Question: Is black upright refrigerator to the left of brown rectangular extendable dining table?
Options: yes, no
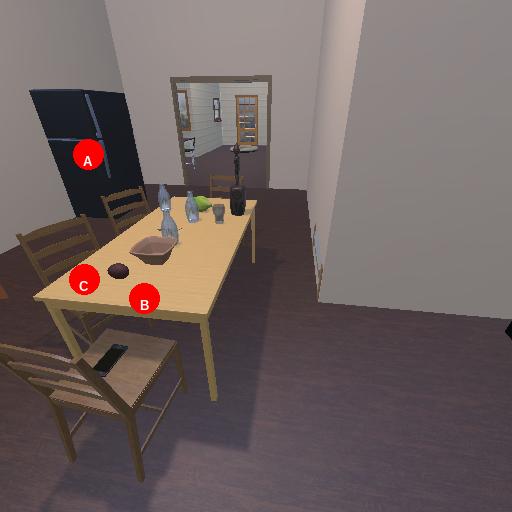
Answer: yes